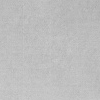
Atmospheric dust classification: dusty